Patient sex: M
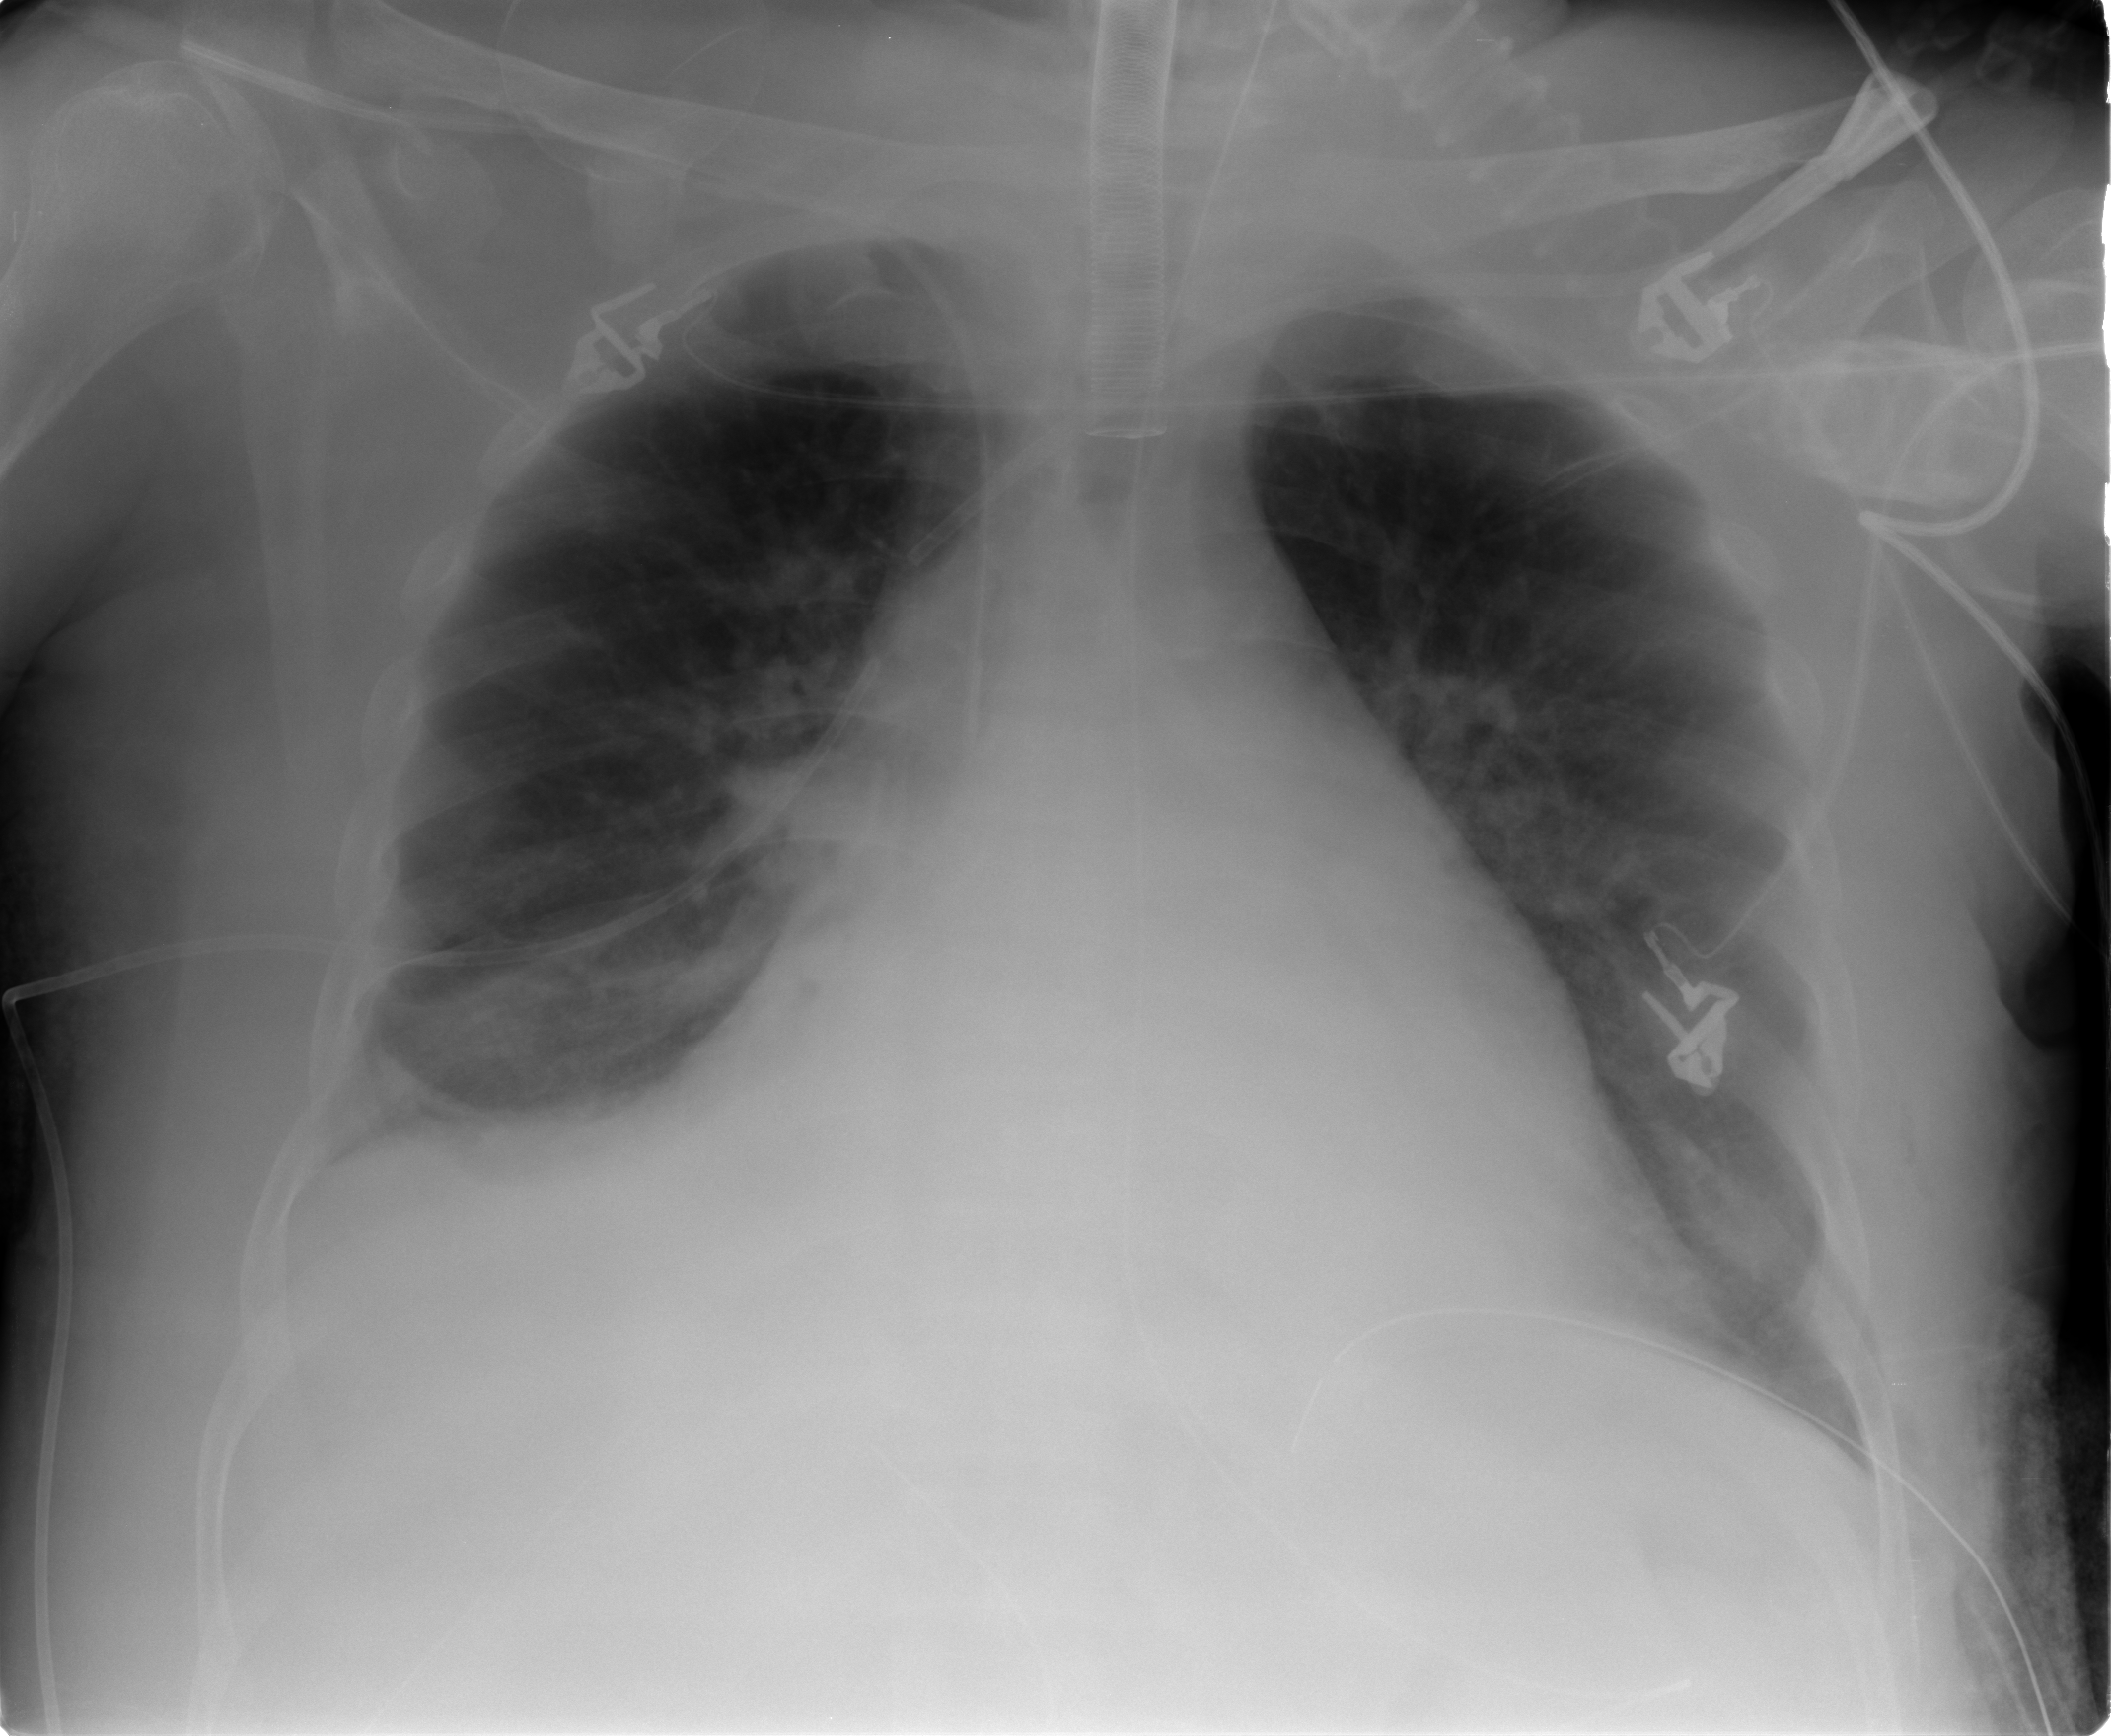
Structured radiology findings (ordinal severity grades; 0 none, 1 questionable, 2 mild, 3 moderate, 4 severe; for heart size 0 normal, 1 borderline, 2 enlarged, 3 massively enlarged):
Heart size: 2
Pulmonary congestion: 2
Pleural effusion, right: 2
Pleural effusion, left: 0
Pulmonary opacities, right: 2
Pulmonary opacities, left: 2
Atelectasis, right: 2
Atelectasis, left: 1